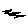
Label: zigzag